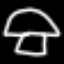
Label: mushroom